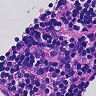
Metastatic tissue present: no